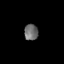
Tissue: skin
Cell type: Epithelial cells
Senescence score: 0.2279
Nuclear area (px): 221
Mean DAPI intensity: 107.421